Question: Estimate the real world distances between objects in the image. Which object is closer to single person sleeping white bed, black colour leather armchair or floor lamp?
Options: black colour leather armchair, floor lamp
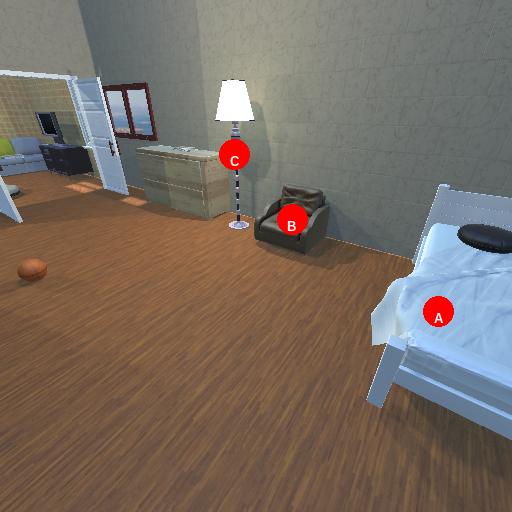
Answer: black colour leather armchair